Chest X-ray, PA view. Patient: 65 years old, sex F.
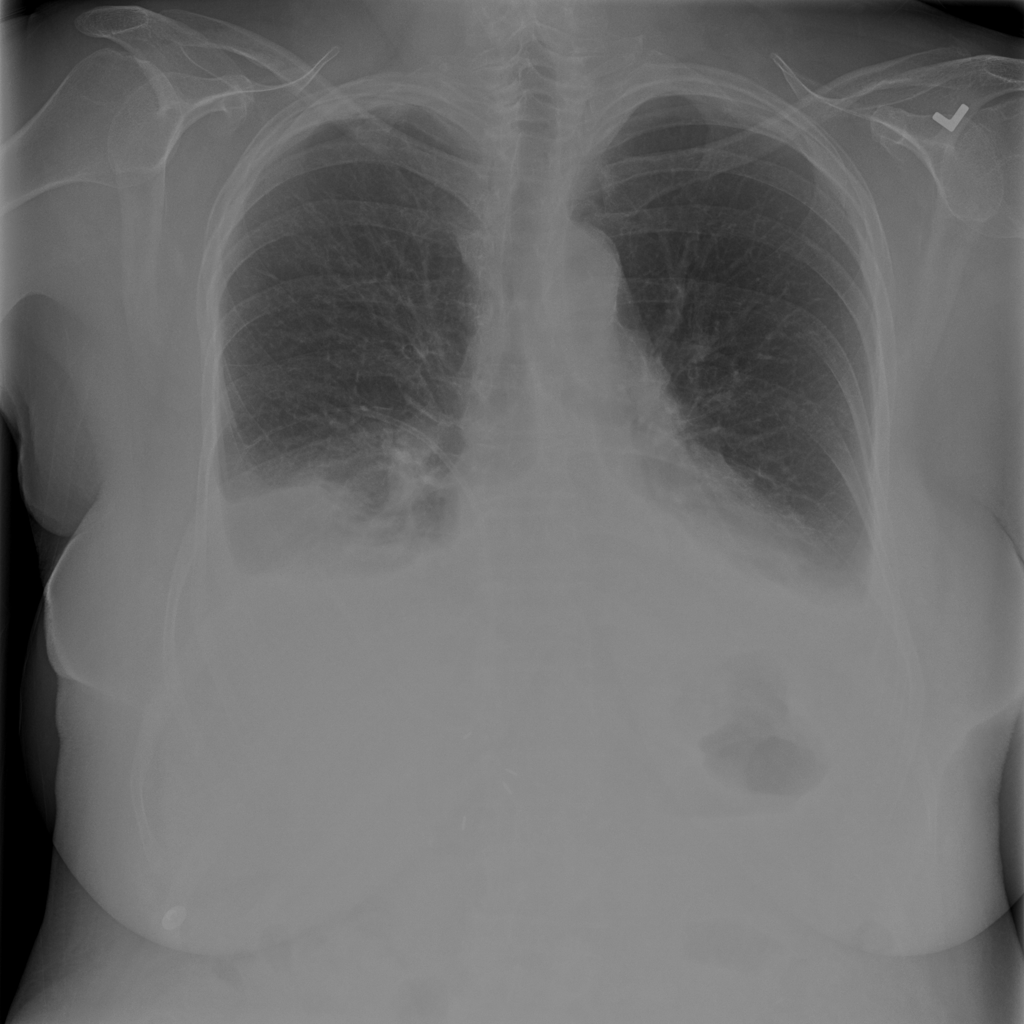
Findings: Atelectasis, Effusion